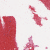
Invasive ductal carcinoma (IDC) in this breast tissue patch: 0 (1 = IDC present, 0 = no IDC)